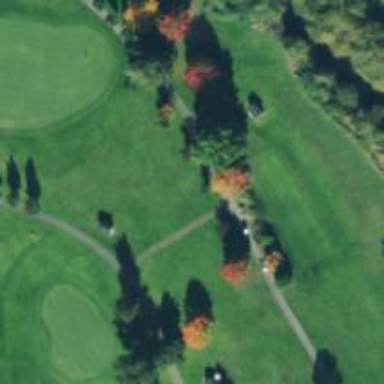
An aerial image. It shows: Service road used as golf cart path.